Field crop: maize
Growth stage: 2
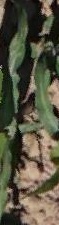
Species: maize